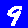
Digit: 9